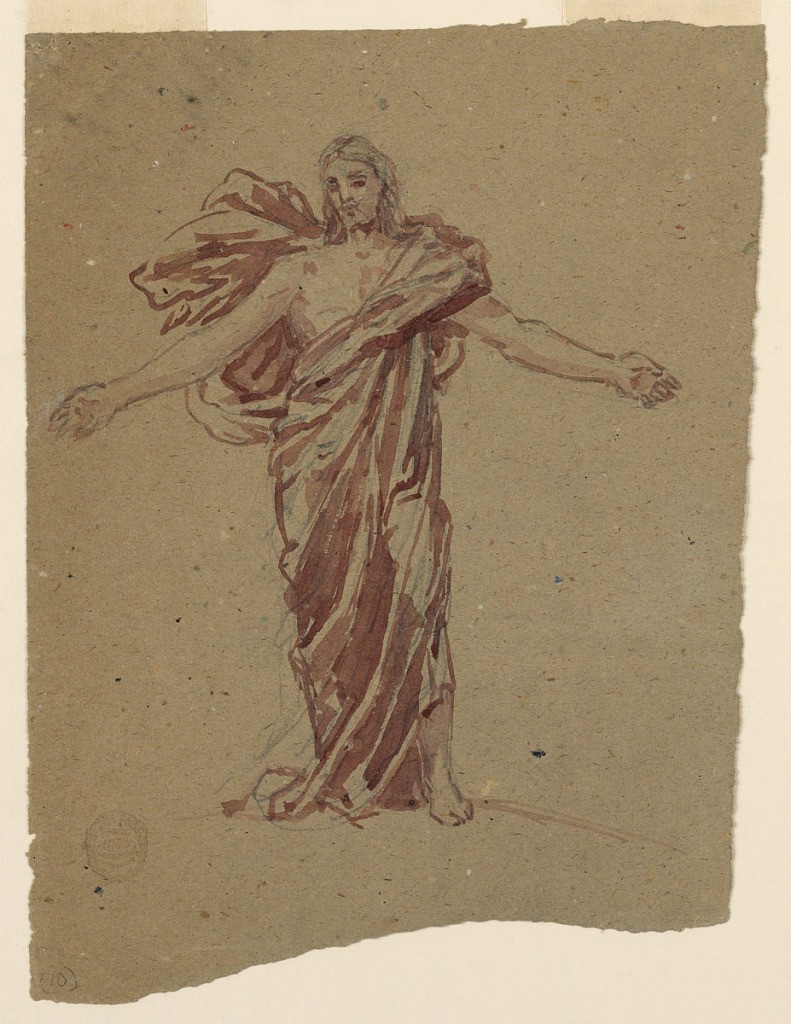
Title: Study for Christ, Chancel of St. Bartholomew, New York
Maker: Francis Augustus Lathrop, American, 1849–1909
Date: ca. 1893
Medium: Brush and purple watercolor, graphite on brown paper
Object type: Drawing
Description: Sketch for Christ in the painting in the chancel of St. Bartholomew, New York City. Clothed in a wrapper, leaving uncovered the lower part of the left leg, the right part of the breast, the raised arms.